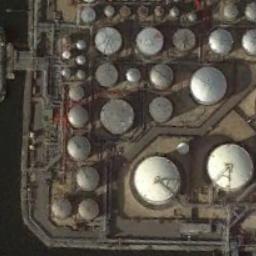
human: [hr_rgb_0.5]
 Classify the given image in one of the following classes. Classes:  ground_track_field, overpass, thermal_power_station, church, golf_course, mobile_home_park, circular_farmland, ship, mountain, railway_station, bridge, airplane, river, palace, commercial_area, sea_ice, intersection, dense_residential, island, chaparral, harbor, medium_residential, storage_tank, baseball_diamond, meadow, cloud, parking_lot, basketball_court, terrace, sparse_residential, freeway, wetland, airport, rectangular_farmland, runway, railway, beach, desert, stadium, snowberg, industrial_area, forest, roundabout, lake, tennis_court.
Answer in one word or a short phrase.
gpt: storage_tank